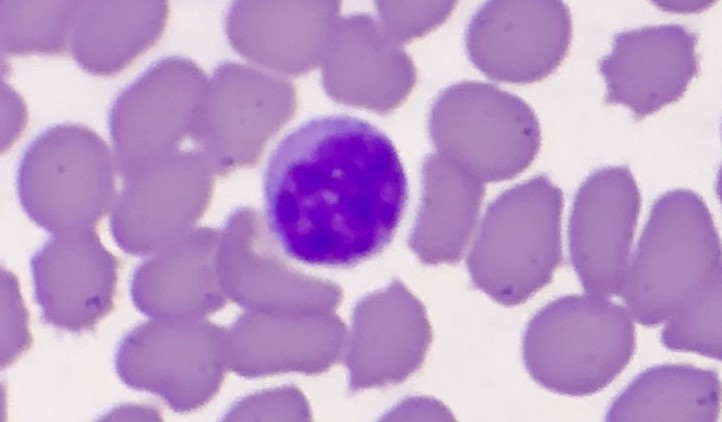
White blood cell type: Lymphocyte